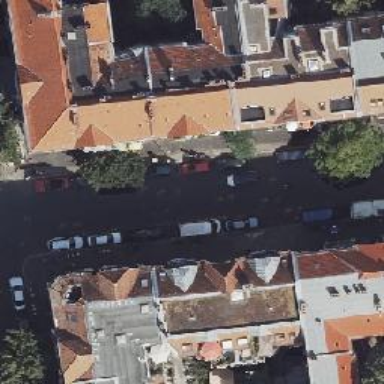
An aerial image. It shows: Asphalt parking lane.